Question: Been looking at a tutorial and it has the following xml and xsd.:

What I was wondering is do you have to use a root node in this example? There doesnt seem to be any xsd type definition that points to the 'employeeS' node.
Do you always have to have a root node in xml or can you just have
'''
<xml version="1.0">
<employee><employee>
<employee><employee>
<employee><employee>
'''
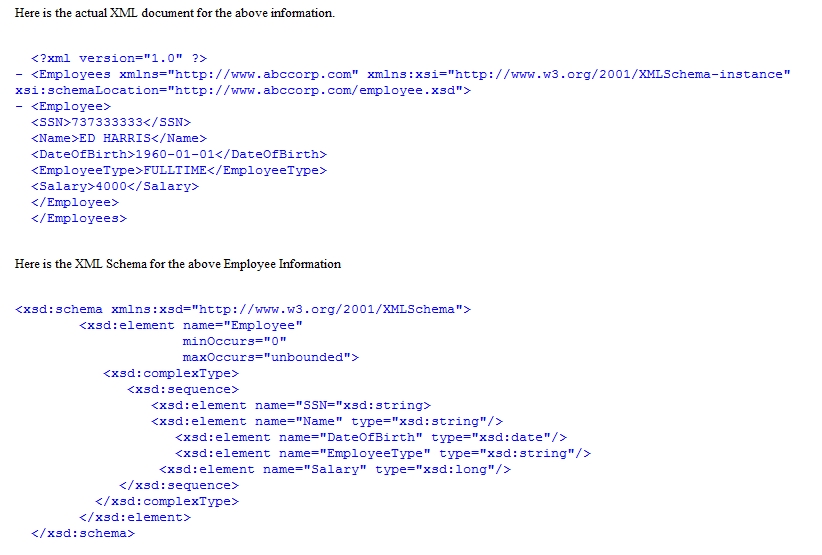
Answer: from the XML specification at <URL> chapter 2
This says
"Each XML document has both a logical and a physical structure. Physically, the document is composed of units called entities. An entity may refer to other entities to cause their inclusion in the document. A document begins in a "root" or document entity."
"[Definition: There is exactly one element, called the root, or document element, no part of which appears in the content of any other element.] For all other elements, if the start-tag is in the content of another element, the end-tag is in the content of the same element. More simply stated, the elements, delimited by start- and end-tags, nest properly within each other."
So basically yes, you always need one root element.